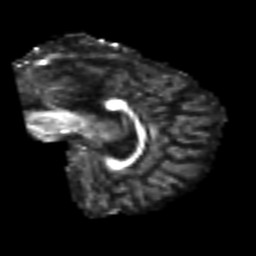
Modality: FA
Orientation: sagittal
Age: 39
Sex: female
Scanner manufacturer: siemens
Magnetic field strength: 3 T
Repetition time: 4.999 s
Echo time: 0.07946 s